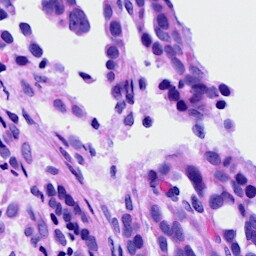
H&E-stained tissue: Ovarian